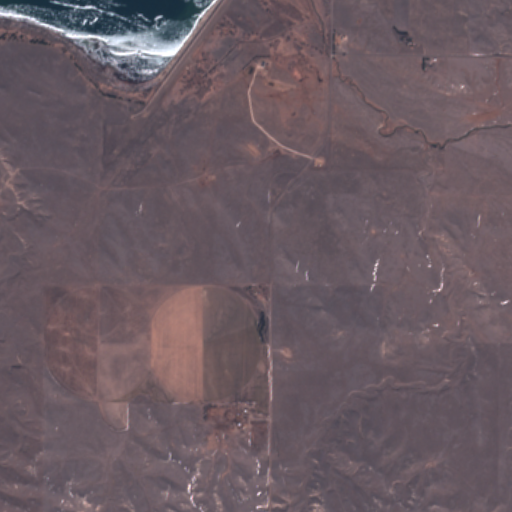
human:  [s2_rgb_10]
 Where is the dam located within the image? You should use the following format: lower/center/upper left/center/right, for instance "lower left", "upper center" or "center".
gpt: The dam is located in the upper left of the image.
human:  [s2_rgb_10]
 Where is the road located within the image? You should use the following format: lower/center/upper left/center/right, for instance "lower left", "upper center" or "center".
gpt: There is no road in the image.